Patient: sex M, age 31
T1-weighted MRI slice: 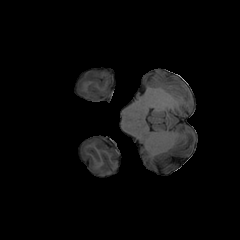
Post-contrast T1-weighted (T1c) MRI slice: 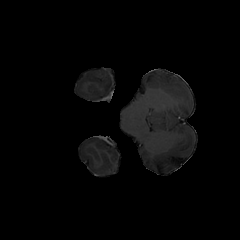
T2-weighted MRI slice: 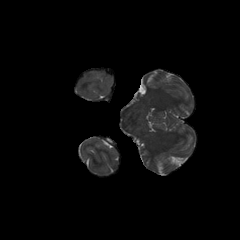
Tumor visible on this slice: no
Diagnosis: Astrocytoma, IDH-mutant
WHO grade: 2